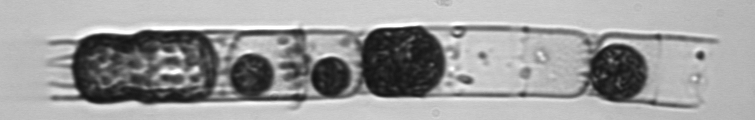
Label: Stephanopyxis